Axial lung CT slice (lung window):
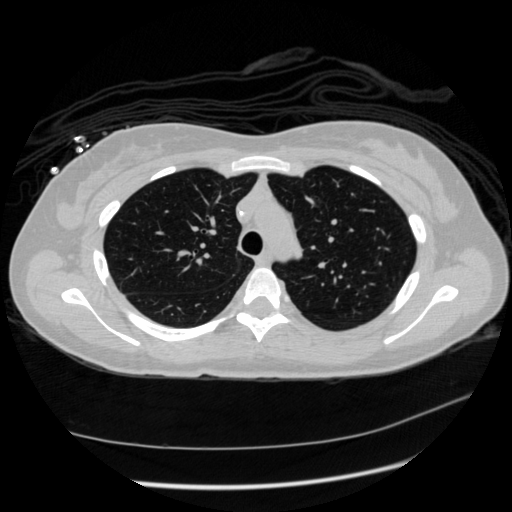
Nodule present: no